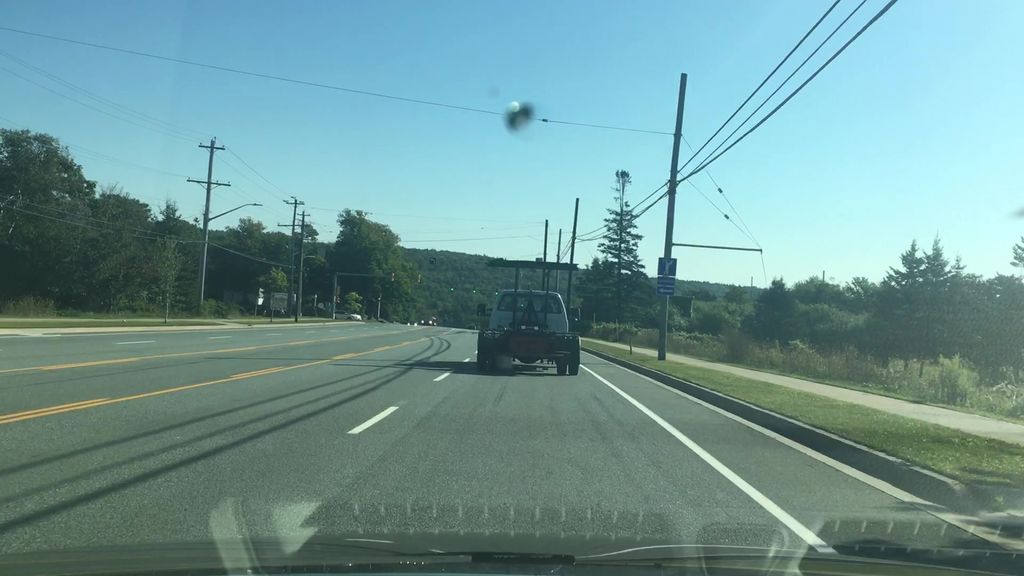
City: halifax